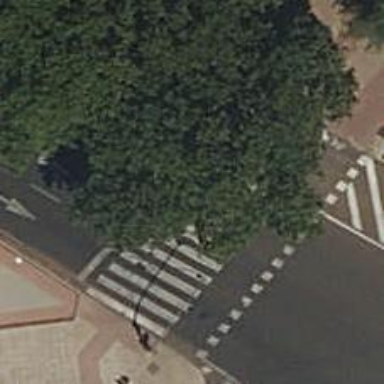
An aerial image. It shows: Road with traffic signals.